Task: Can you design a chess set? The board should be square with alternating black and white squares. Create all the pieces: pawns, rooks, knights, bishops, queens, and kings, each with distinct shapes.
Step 3434:
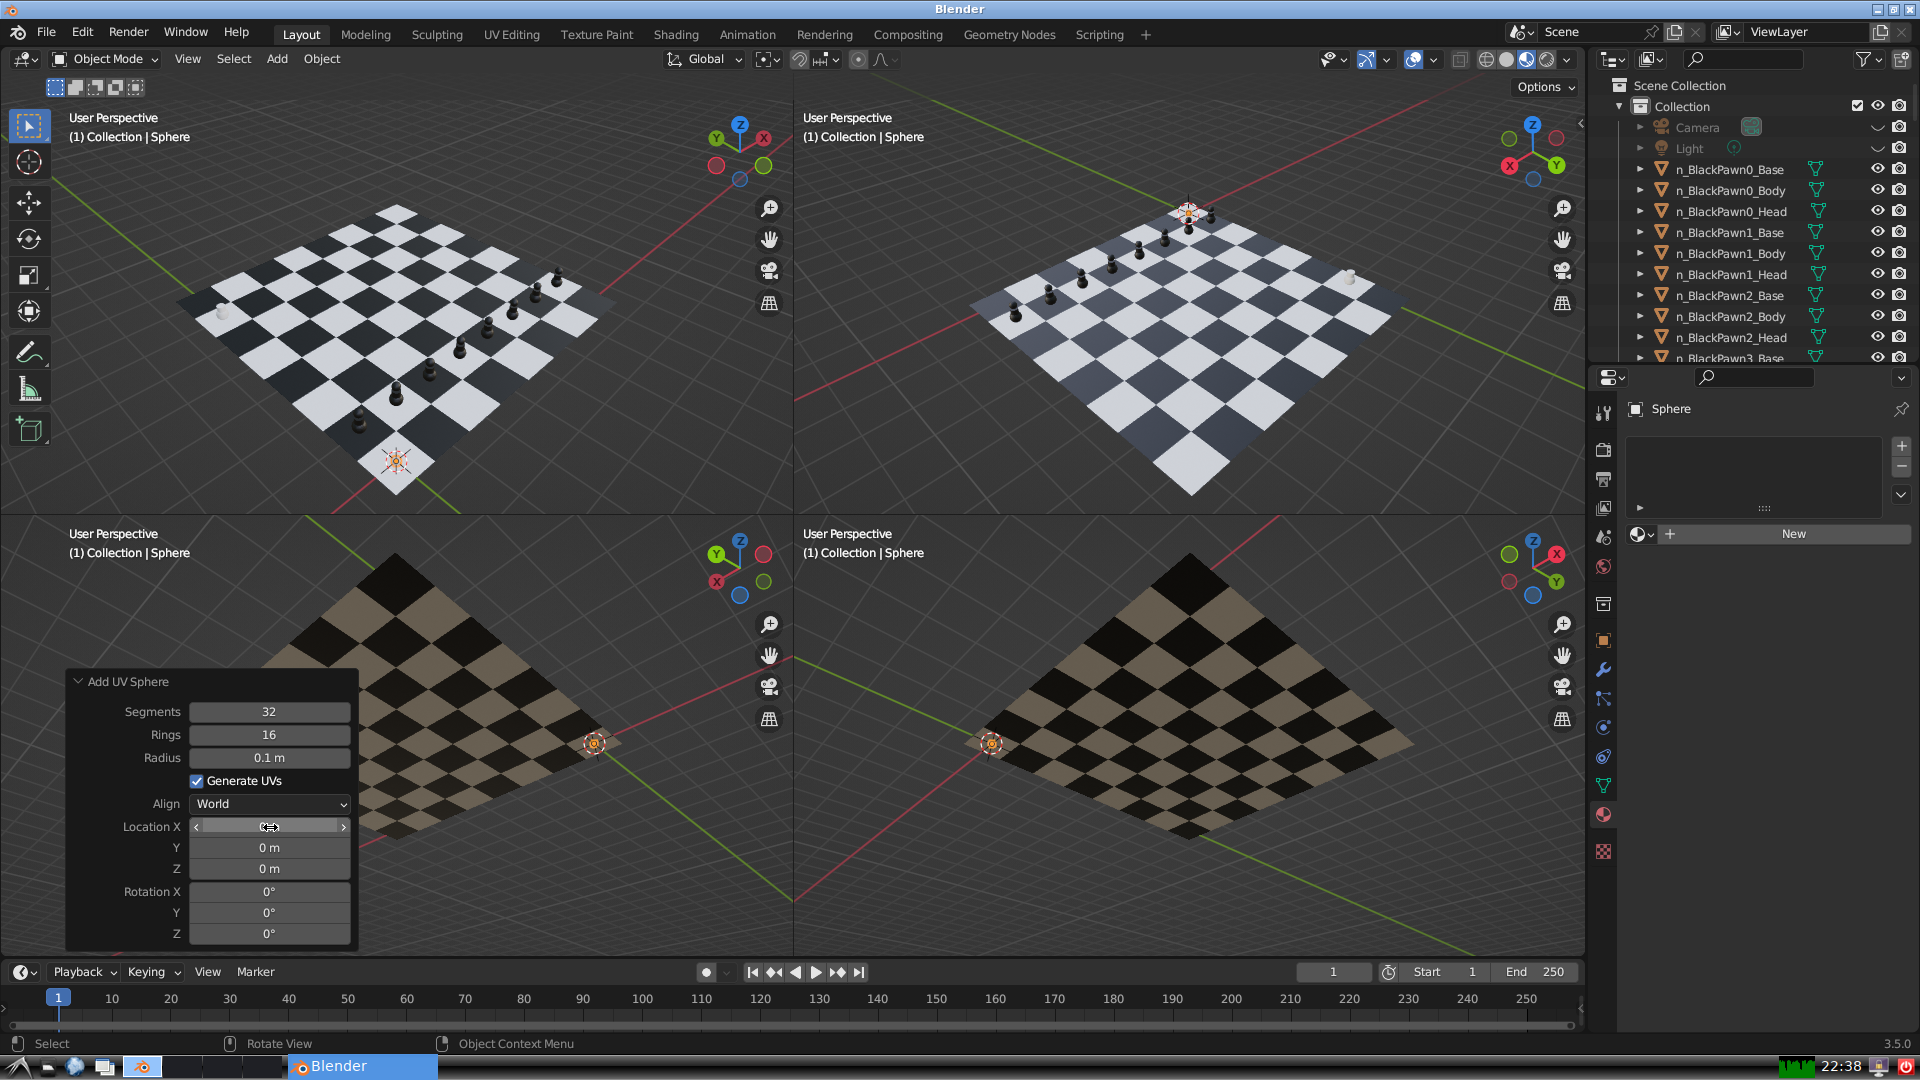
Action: {"mouse_move": [270, 849]}